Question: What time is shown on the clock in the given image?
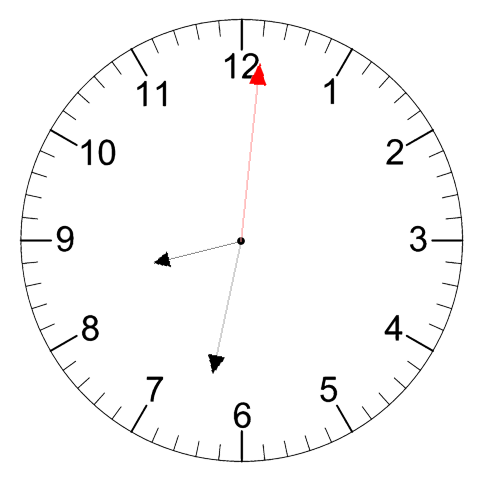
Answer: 08:32:01